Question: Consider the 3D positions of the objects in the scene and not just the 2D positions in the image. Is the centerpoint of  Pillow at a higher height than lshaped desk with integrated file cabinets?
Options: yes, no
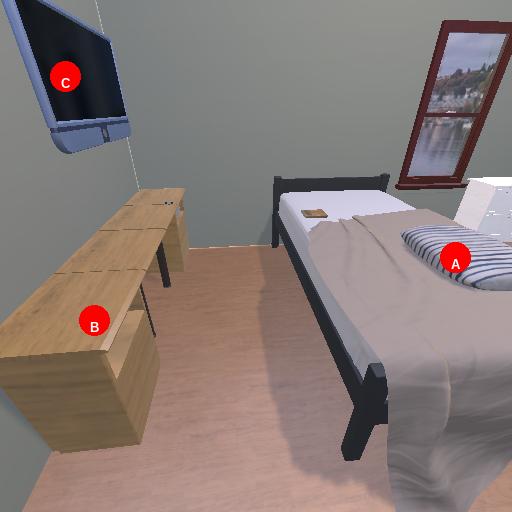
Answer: yes